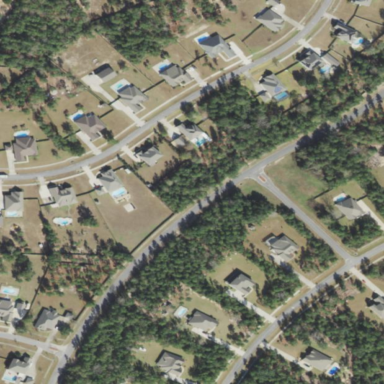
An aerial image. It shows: Single-family residential area.